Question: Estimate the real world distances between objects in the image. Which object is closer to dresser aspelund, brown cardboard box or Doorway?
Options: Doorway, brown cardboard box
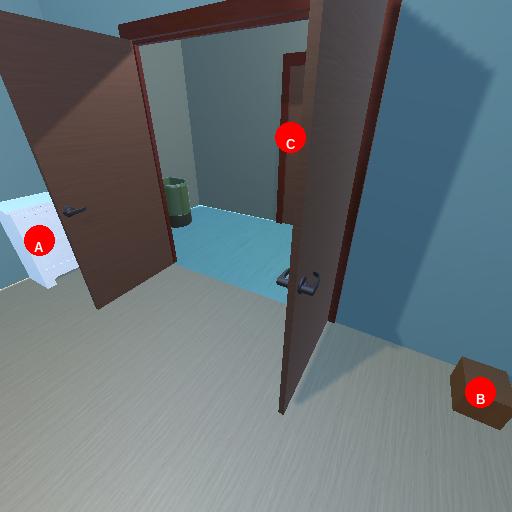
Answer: Doorway